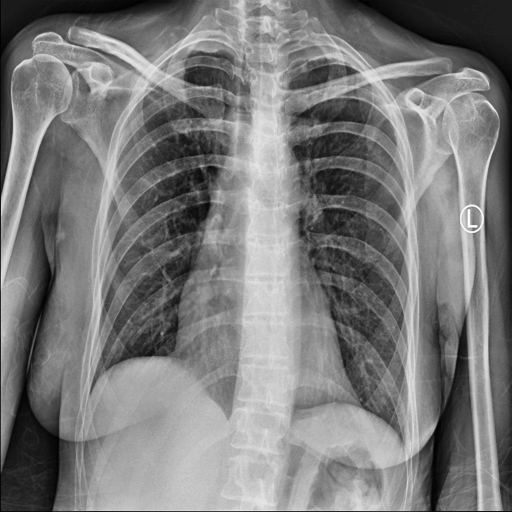
Finding: NORMAL